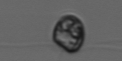
Label: flagellate_morphotype1